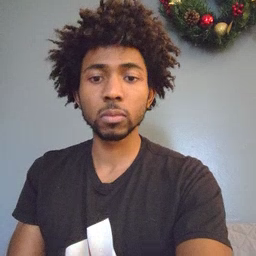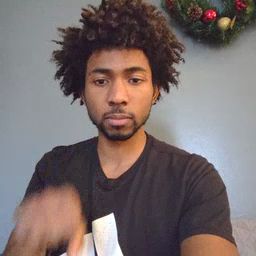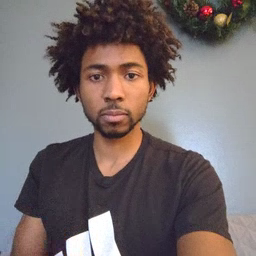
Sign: can